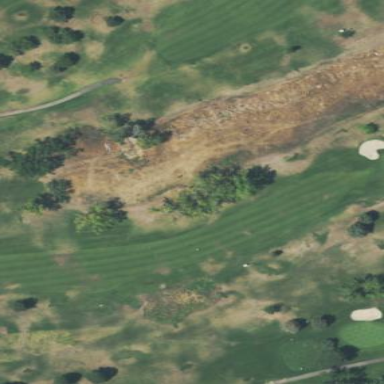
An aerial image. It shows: Grassy area designated as golf fairway.